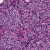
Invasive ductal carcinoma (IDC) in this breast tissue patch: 0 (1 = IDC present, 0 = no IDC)